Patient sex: F
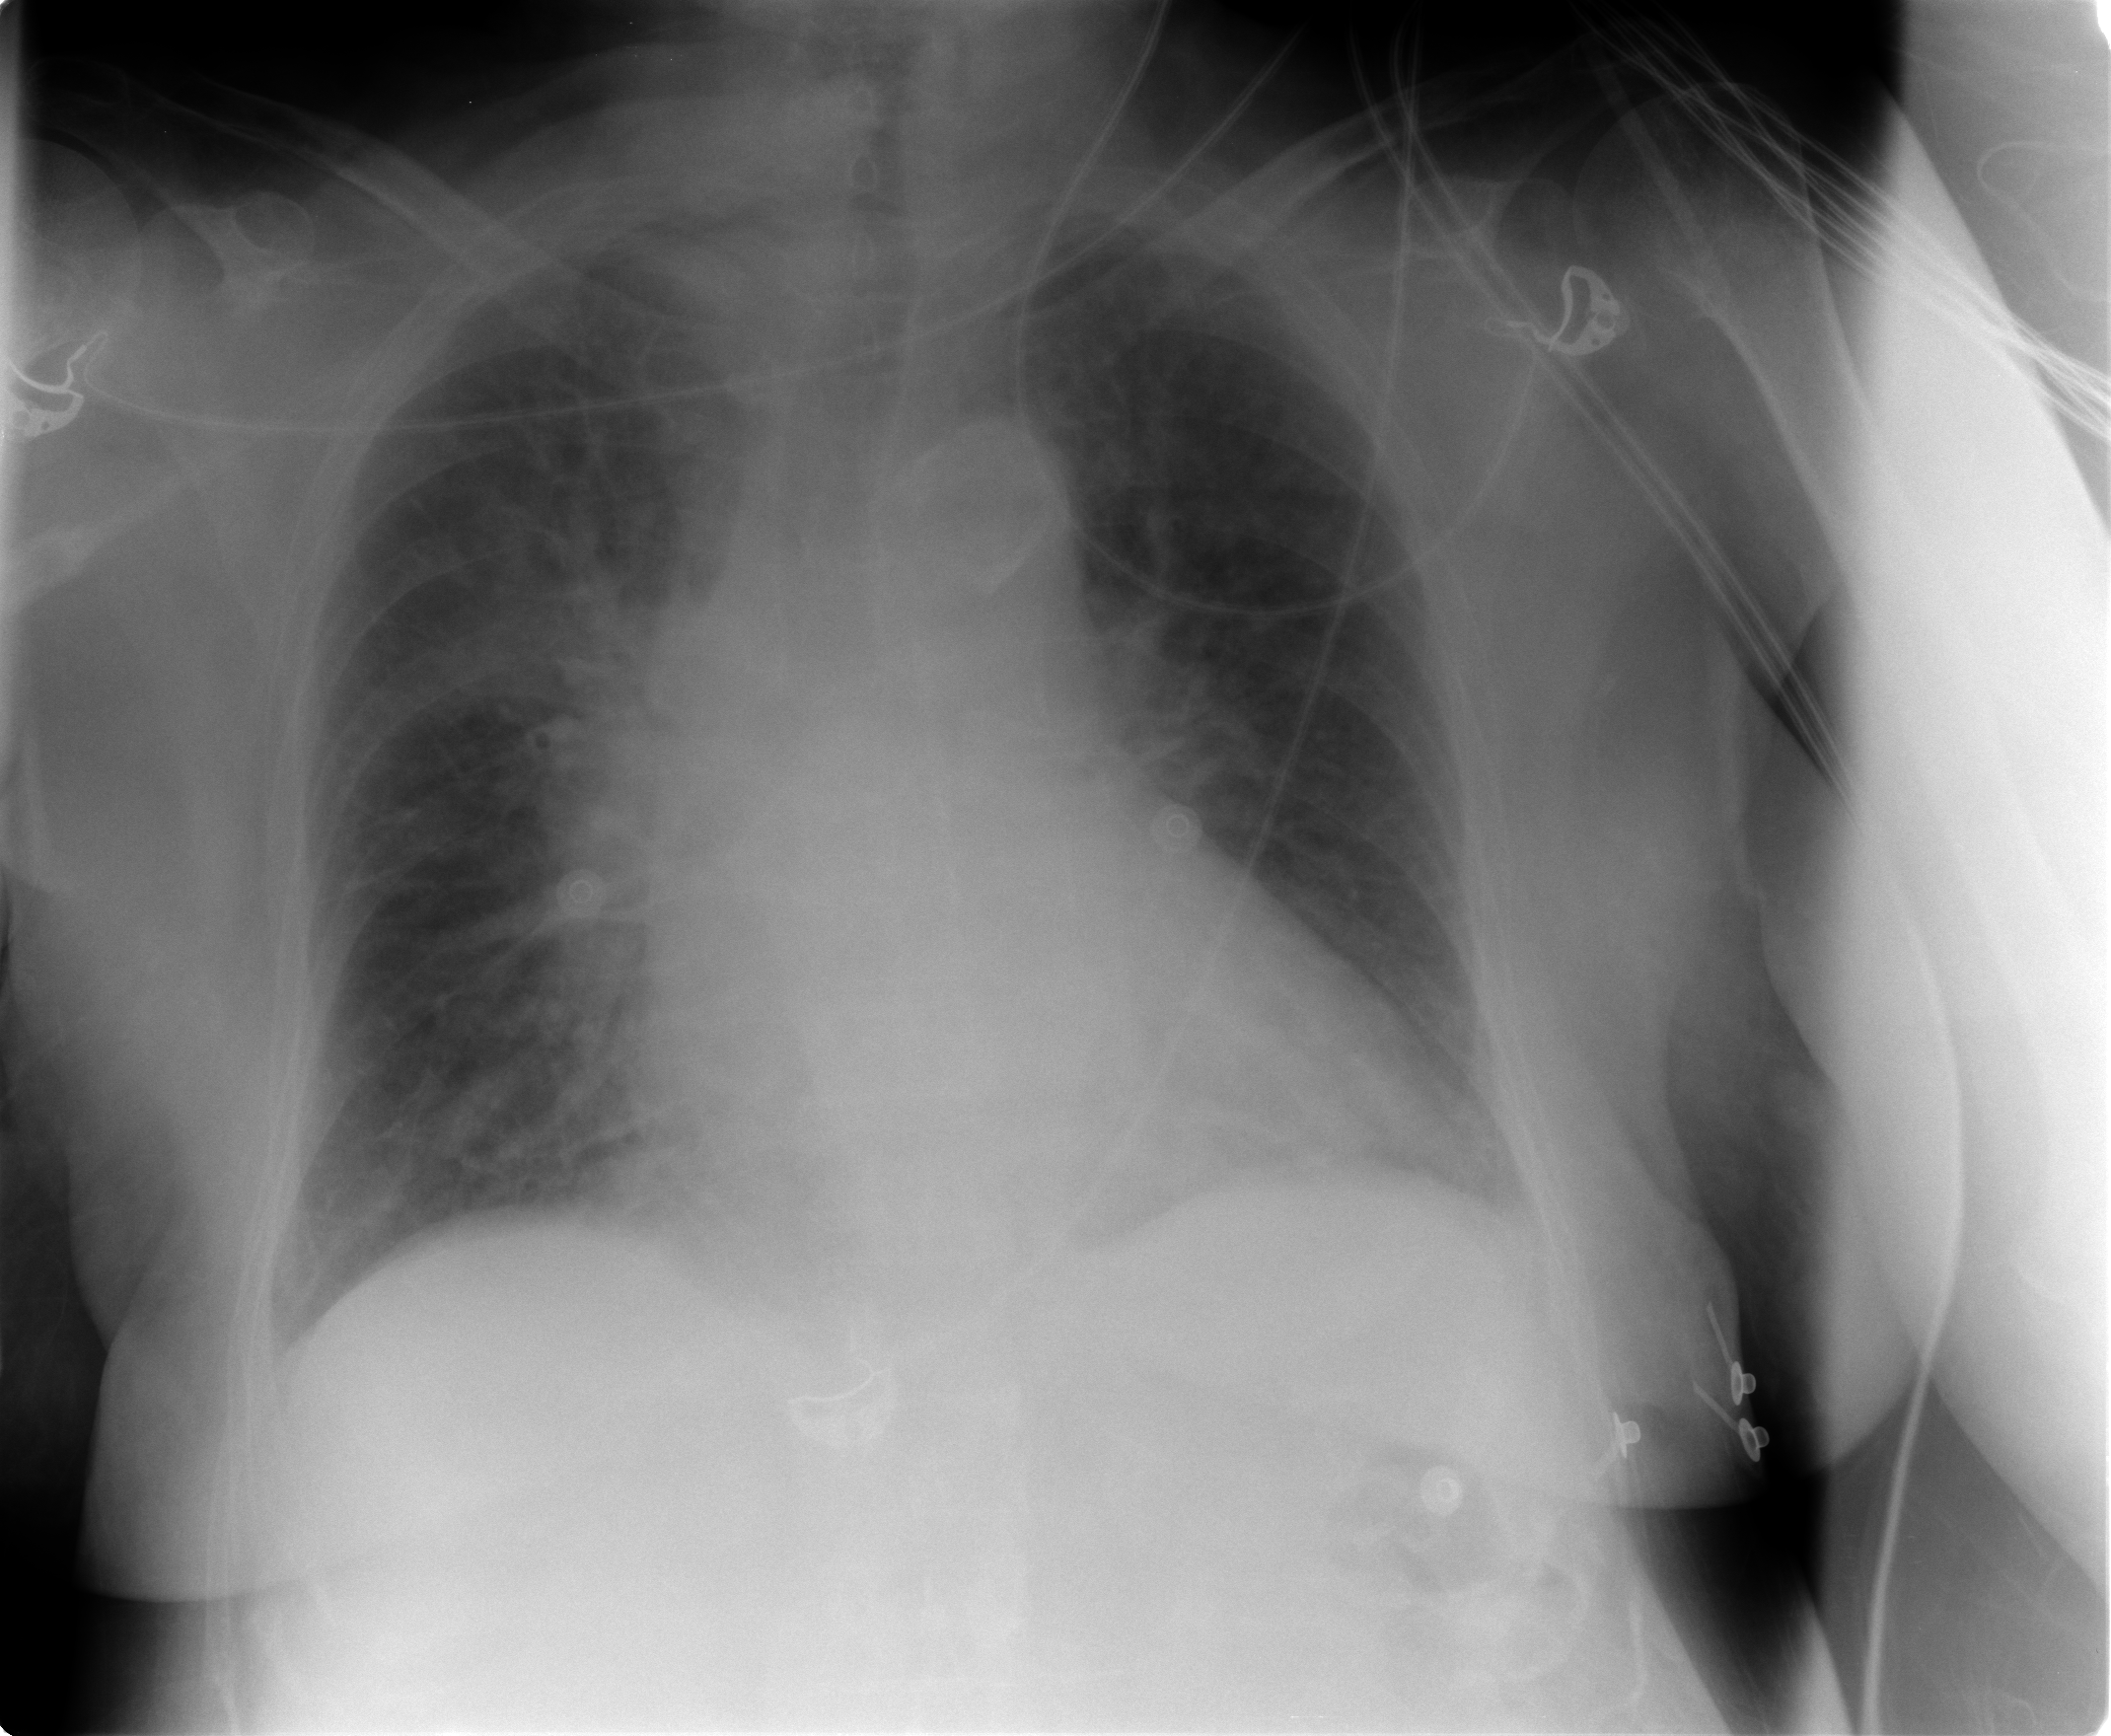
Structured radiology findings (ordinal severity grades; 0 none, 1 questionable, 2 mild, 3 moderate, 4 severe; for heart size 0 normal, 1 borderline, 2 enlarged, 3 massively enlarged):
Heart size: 2
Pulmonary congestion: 3
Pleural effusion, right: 0
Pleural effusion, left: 0
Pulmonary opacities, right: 2
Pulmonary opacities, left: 2
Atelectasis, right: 0
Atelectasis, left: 0